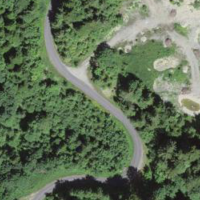
EUNIS habitat code: 44
Species observed at this site:
Populus tremula
Galeopsis tetrahit
Tussilago farfara
Matricaria discoidea